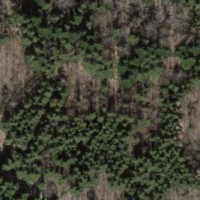
EUNIS habitat code: 43
Species observed at this site:
Milvus milvus
Buteo buteo
Milvus migrans